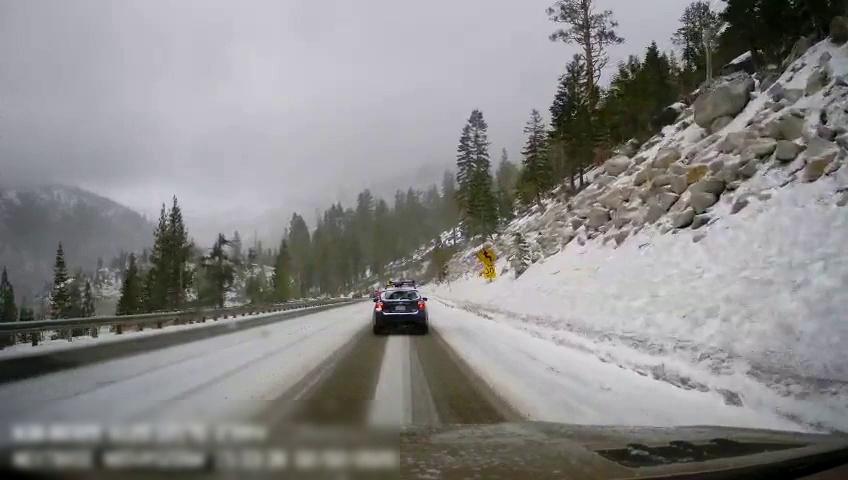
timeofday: Day
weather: Snowy
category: Drivable Space
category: Vehicles | Car
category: Traffic | Signs
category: Traffic | Signs